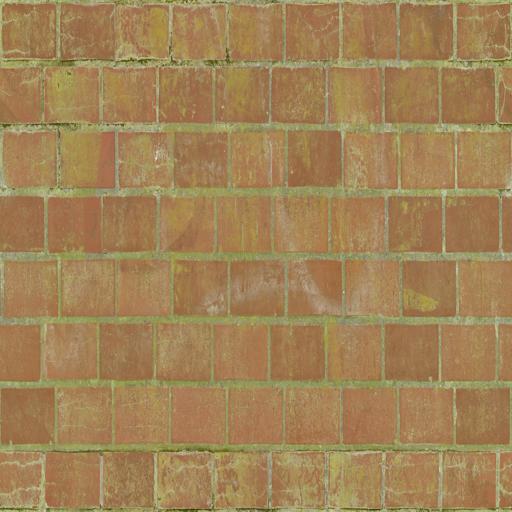
Tags: brick bricks orange